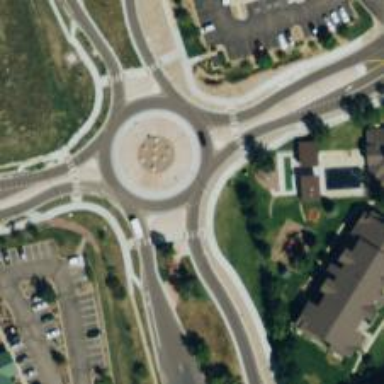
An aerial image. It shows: Secondary road leading to roundabout.